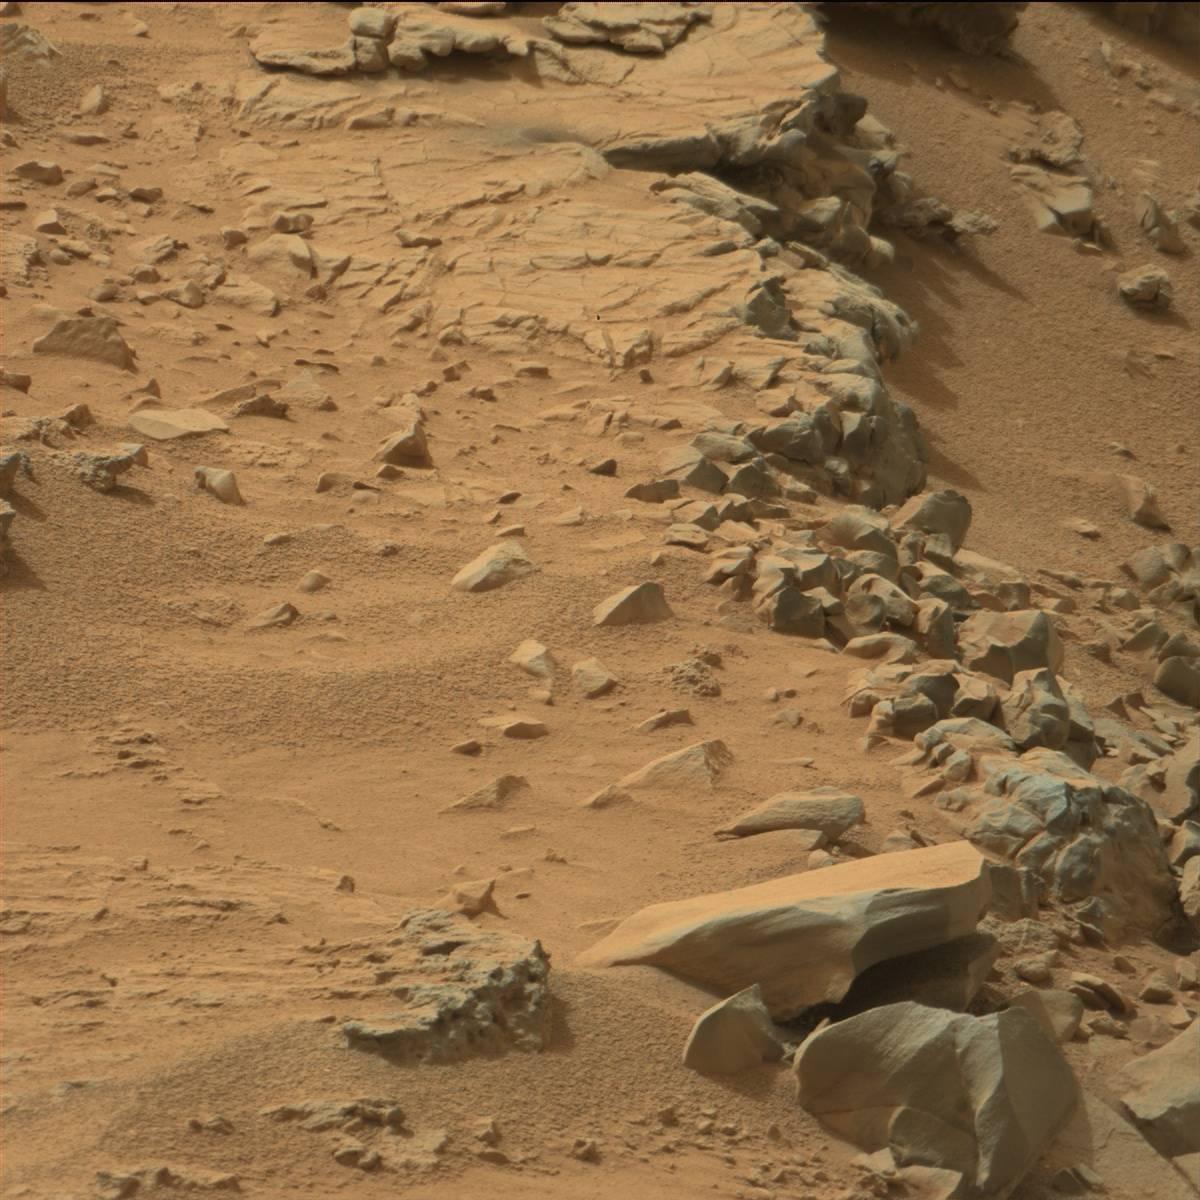
Terrain classes present: Bedrock, Sand / Soil